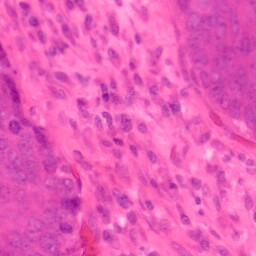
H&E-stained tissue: Colon